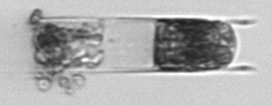
Label: Hemiaulus